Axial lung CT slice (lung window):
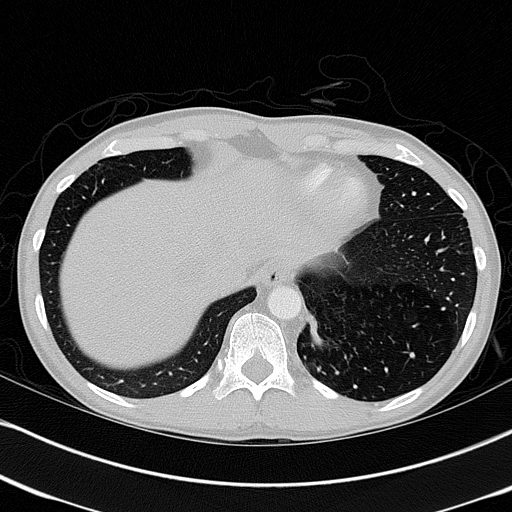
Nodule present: no